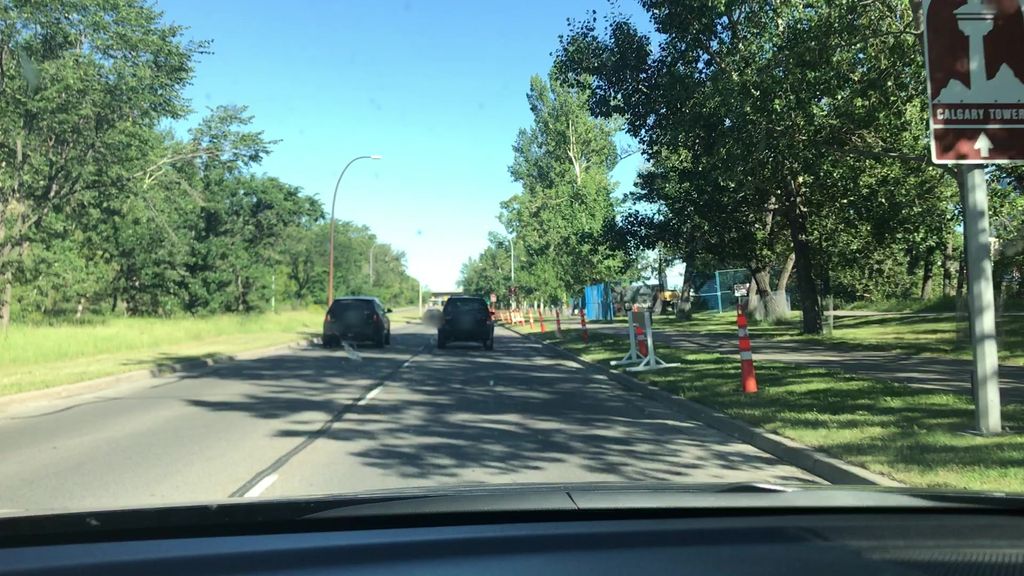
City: calgary